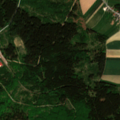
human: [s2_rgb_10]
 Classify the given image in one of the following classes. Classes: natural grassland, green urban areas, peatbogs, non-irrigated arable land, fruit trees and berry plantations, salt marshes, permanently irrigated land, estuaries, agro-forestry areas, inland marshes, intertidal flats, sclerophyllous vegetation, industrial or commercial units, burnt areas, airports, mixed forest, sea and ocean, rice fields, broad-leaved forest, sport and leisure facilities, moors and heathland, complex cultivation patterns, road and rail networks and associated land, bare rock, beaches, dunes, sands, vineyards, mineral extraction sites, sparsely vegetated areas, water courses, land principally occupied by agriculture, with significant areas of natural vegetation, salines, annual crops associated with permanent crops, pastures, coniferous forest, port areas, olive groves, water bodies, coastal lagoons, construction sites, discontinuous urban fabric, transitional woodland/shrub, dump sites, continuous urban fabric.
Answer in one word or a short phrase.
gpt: non-irrigated arable land, complex cultivation patterns, coniferous forest, mixed forest